Field crop: maize
Growth stage: 2
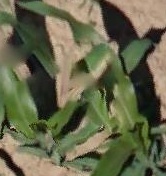
Species: maize